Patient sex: M
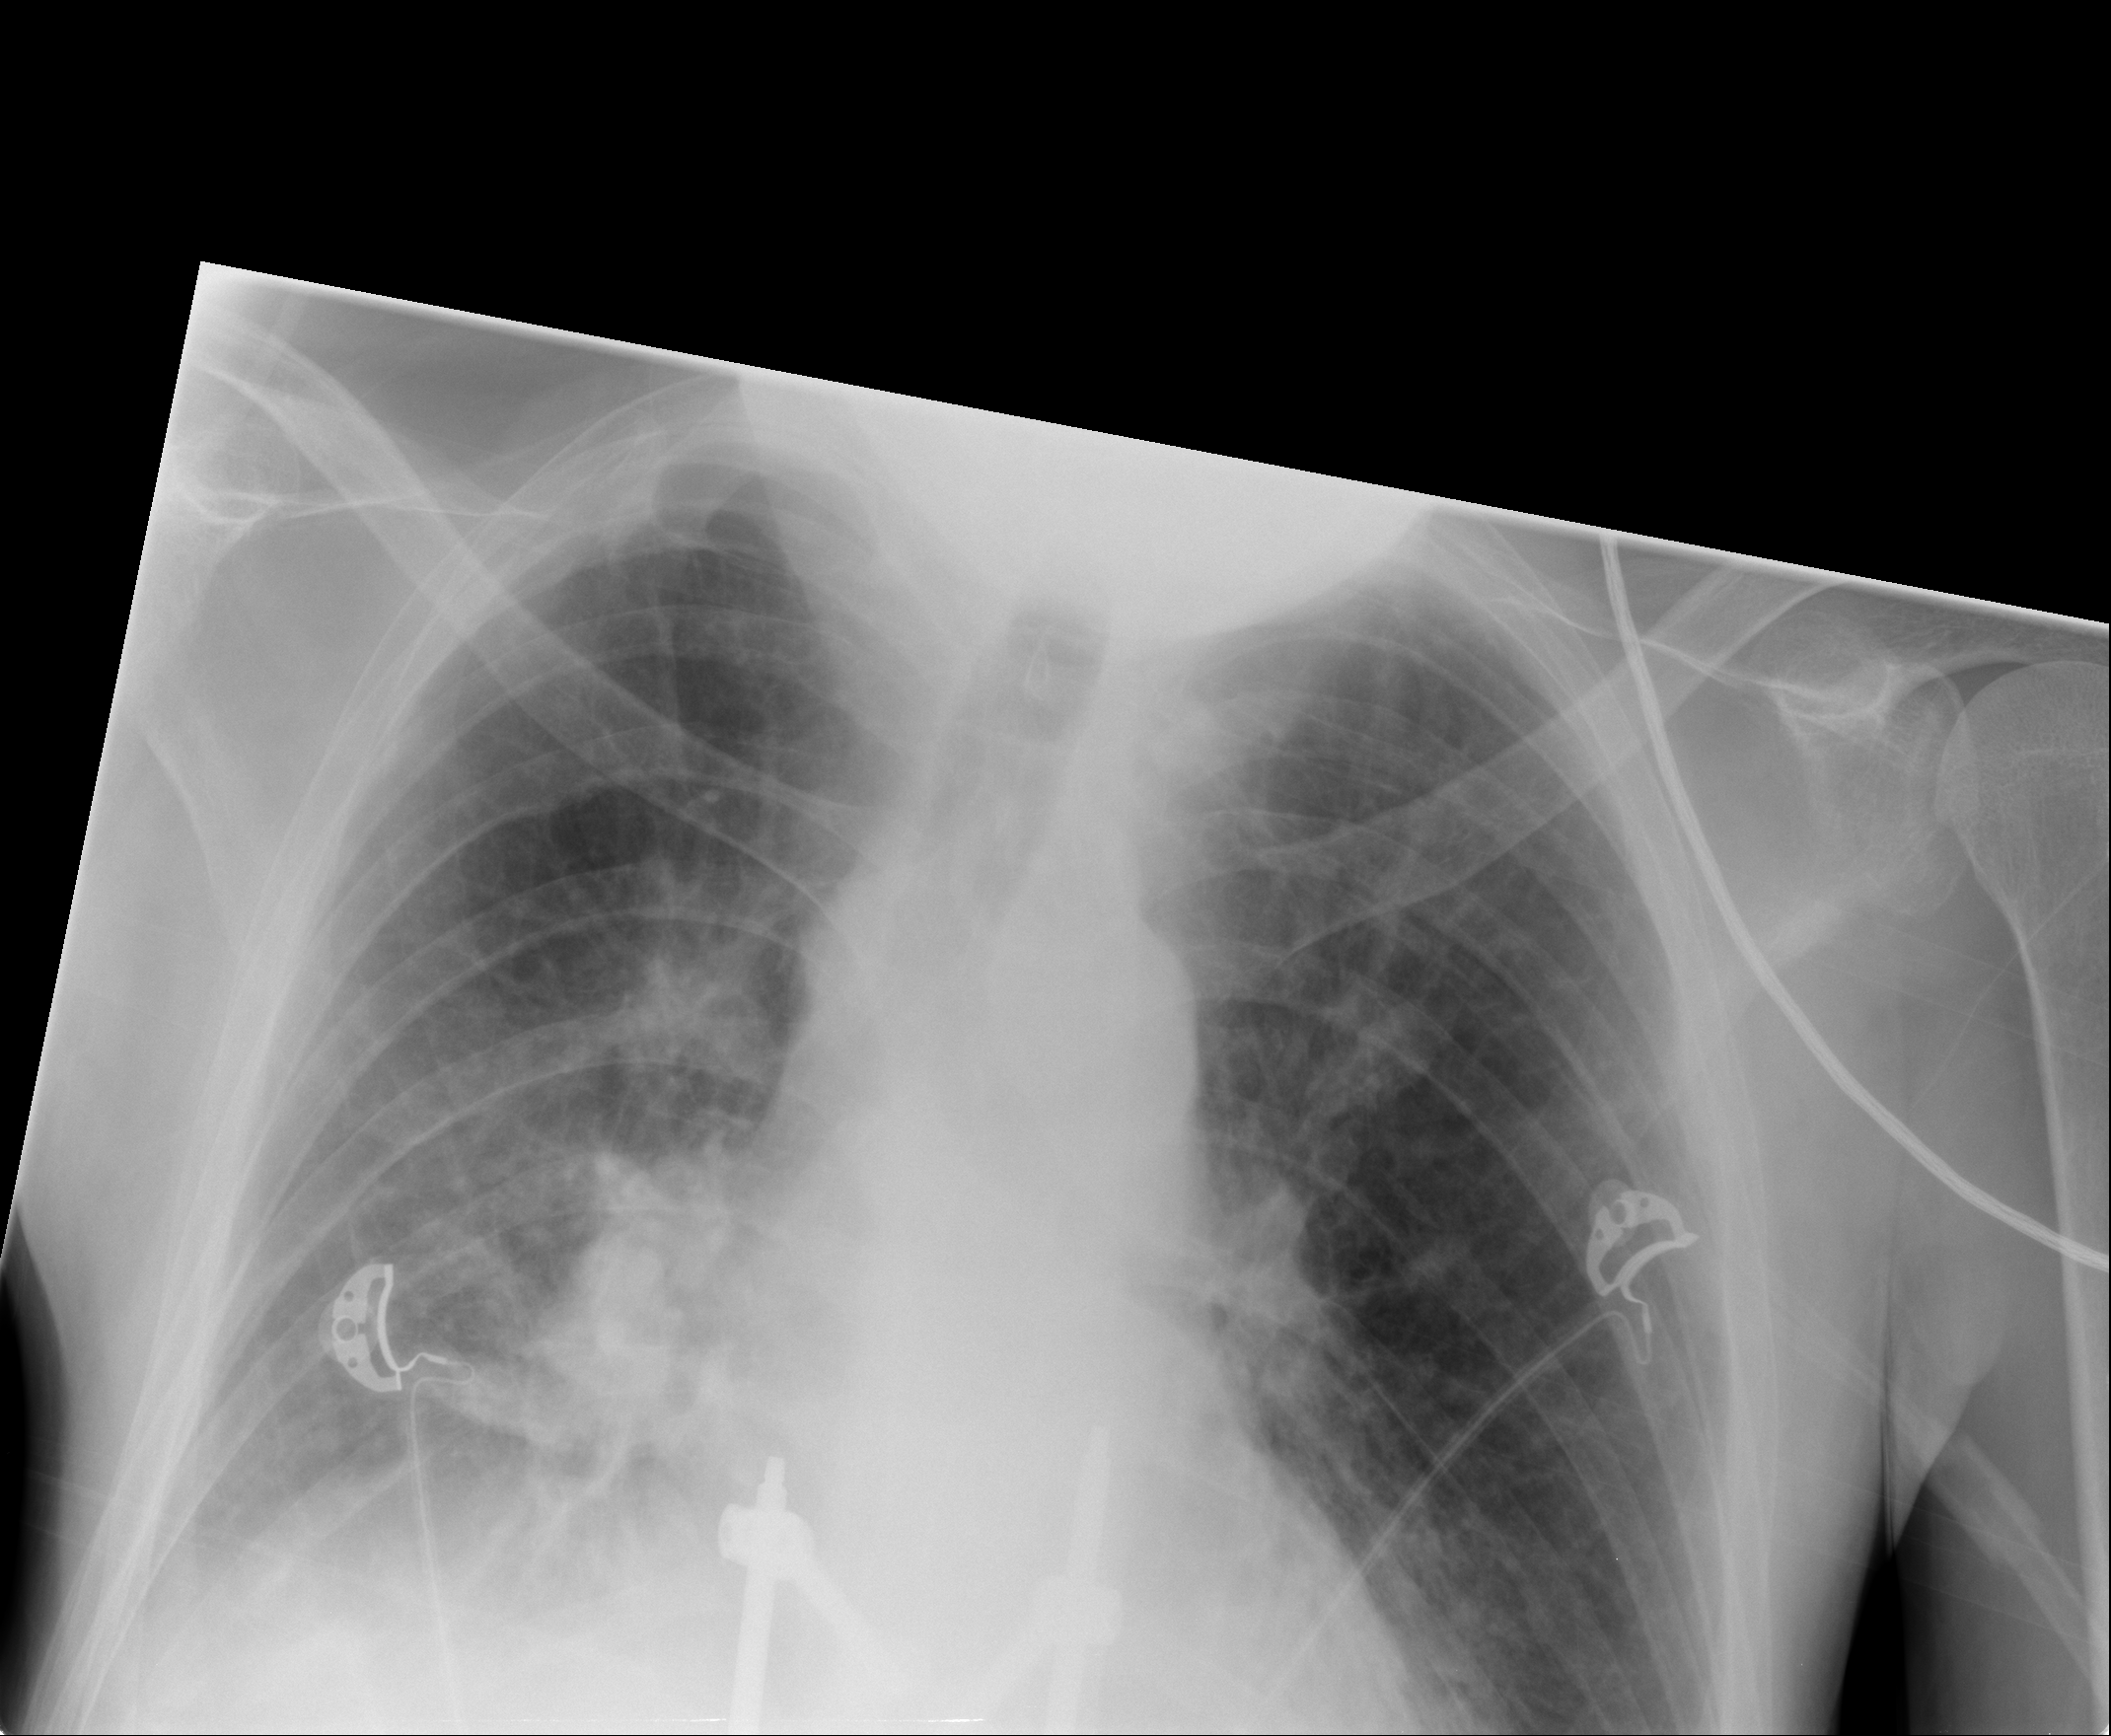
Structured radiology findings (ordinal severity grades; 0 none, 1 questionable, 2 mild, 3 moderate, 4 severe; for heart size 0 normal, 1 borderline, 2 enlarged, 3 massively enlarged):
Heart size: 2
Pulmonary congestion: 2
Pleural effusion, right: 2
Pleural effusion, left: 0
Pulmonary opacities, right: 2
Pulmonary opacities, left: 0
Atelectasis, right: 0
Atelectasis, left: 0